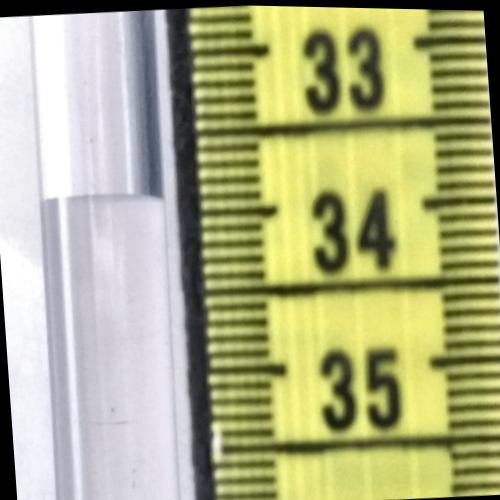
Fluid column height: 33.9 cm